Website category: movie
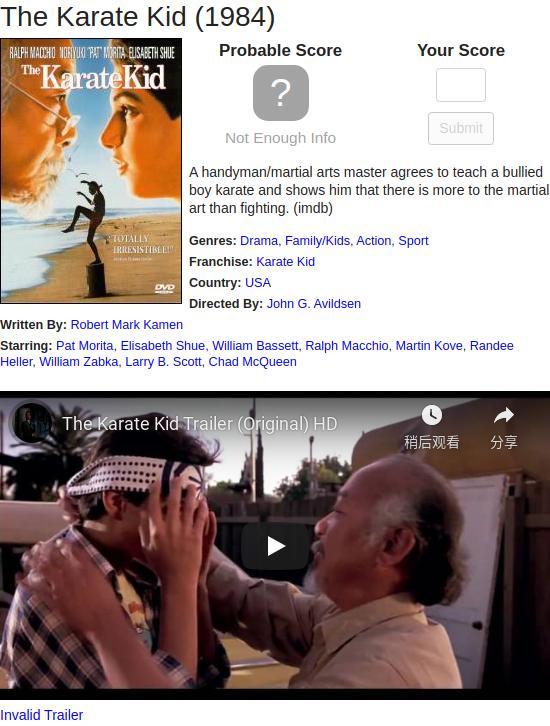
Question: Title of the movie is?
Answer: The Karate Kid

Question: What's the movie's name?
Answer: The Karate Kid

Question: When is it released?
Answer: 1984

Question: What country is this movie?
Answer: USA

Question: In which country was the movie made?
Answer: USA

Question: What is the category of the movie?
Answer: Drama

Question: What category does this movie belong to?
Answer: Drama

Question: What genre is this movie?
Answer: Drama

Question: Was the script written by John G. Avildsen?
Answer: no

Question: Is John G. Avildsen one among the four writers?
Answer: no

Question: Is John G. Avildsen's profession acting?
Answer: no

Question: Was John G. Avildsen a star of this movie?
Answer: no

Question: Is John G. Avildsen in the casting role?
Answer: no

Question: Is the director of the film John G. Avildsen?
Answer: yes

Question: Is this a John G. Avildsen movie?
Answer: yes

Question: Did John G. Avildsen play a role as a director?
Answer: yes

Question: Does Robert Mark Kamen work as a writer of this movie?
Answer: yes

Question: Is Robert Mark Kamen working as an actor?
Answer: no

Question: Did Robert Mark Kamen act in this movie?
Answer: no

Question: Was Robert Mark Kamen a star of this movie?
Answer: no

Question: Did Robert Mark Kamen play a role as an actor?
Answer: no

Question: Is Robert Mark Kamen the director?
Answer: no

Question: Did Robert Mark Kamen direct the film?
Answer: no

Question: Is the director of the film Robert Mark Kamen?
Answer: no

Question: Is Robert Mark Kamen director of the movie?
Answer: no

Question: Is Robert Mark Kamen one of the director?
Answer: no

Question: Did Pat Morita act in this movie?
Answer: yes

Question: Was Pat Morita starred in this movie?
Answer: yes

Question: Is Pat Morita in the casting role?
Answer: yes

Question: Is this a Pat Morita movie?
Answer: no

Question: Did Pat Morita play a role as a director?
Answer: no

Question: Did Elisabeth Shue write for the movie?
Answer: no

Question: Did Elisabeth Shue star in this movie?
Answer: yes

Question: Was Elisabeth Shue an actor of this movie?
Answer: yes

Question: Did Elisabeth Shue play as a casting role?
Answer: yes

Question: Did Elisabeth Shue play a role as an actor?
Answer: yes

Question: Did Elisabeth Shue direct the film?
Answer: no

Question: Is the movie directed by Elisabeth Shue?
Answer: no

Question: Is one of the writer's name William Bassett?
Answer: no

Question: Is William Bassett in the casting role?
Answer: yes

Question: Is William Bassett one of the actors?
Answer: yes

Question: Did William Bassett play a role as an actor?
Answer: yes

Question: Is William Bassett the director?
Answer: no

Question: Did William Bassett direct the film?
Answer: no

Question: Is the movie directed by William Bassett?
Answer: no

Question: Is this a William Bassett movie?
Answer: no

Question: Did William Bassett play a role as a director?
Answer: no

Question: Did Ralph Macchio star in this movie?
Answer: yes

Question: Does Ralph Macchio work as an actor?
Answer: yes

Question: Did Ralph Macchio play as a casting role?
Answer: yes

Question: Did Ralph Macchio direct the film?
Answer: no

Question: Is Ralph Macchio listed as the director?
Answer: no

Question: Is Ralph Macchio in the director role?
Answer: no

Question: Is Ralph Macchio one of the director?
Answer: no

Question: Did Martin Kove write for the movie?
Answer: no

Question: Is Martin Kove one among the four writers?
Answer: no

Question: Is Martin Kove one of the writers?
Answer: no

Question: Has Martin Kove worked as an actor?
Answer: yes

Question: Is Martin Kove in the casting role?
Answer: yes

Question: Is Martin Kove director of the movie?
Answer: no

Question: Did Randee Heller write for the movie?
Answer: no

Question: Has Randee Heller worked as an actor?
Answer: yes

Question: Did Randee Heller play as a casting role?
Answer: yes

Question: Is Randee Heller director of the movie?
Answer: no